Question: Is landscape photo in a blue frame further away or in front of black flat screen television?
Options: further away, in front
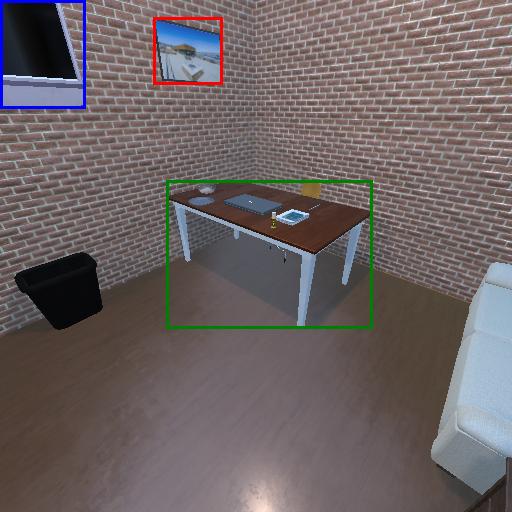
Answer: further away